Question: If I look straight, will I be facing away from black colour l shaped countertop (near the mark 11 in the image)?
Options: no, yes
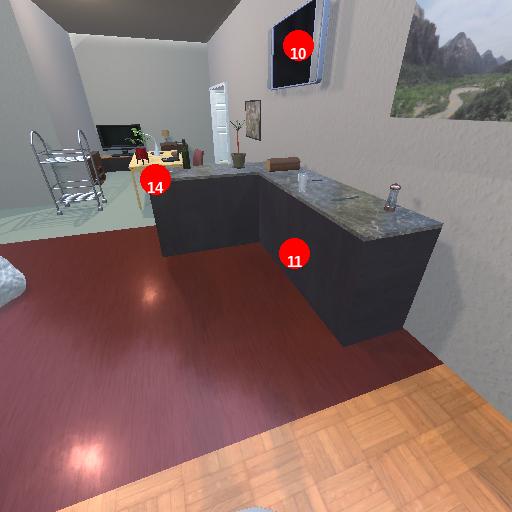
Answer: no